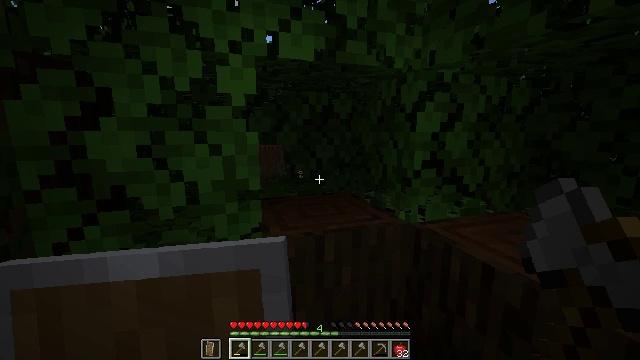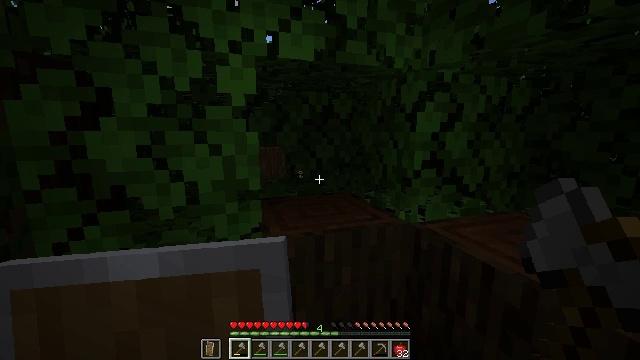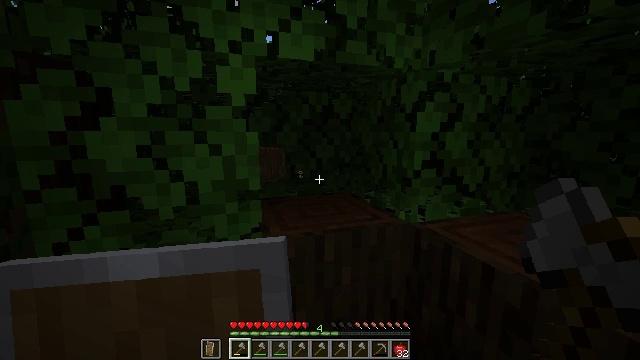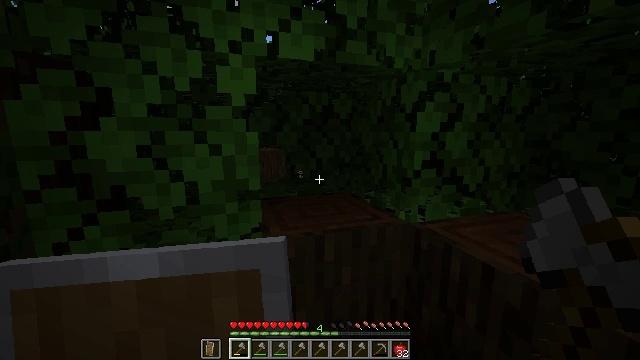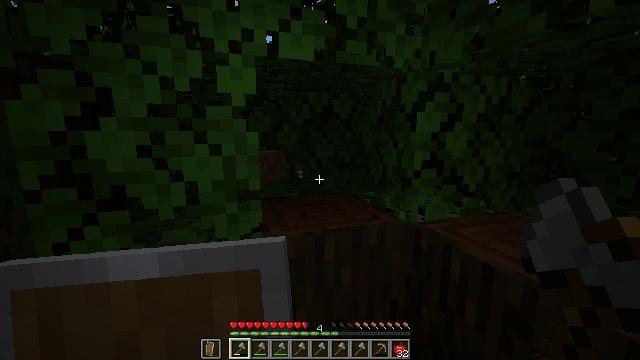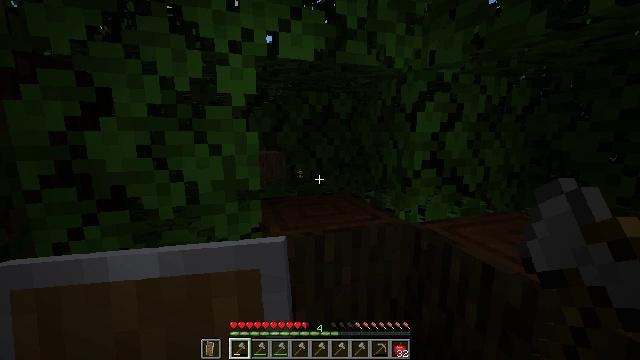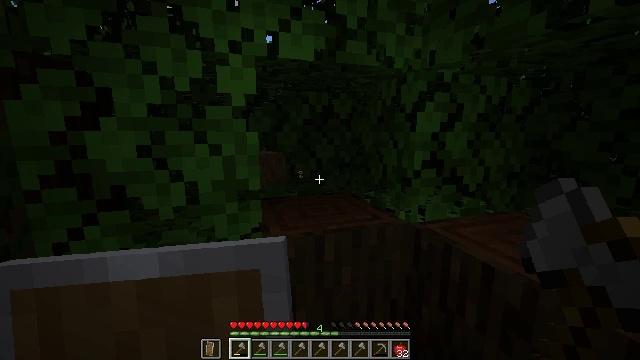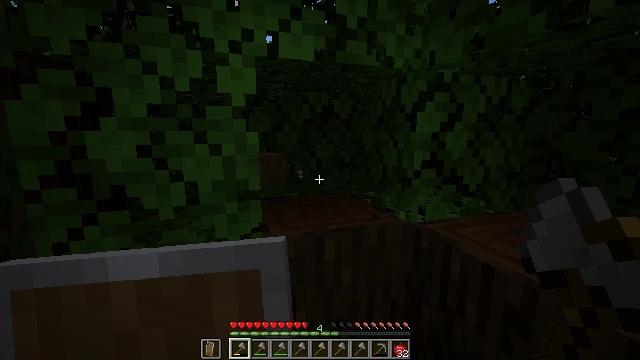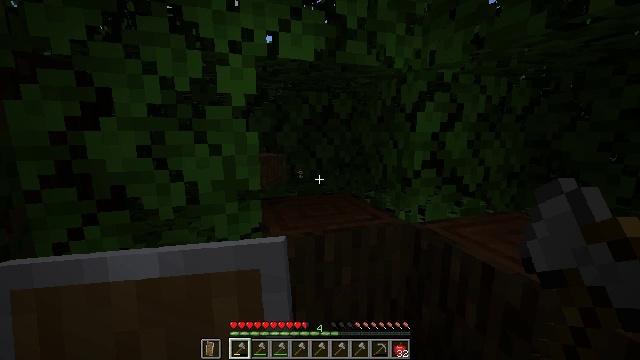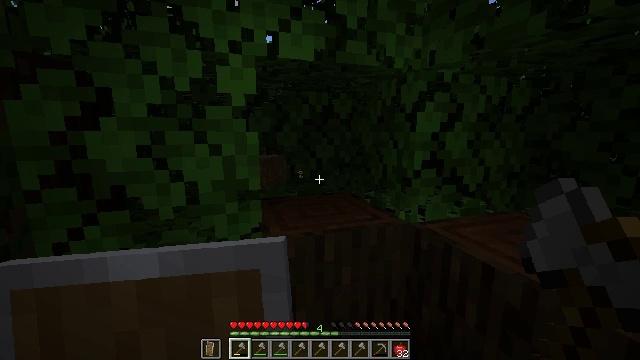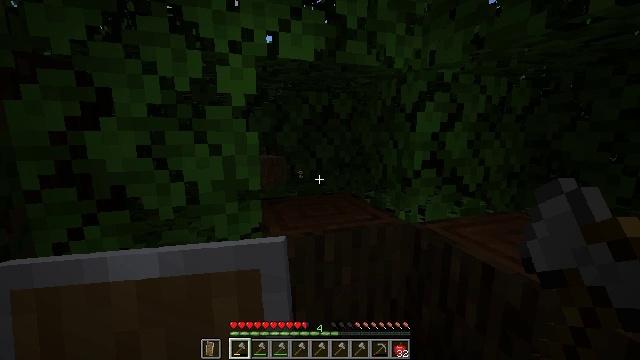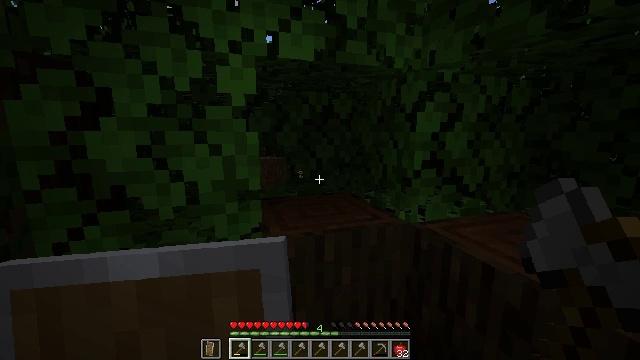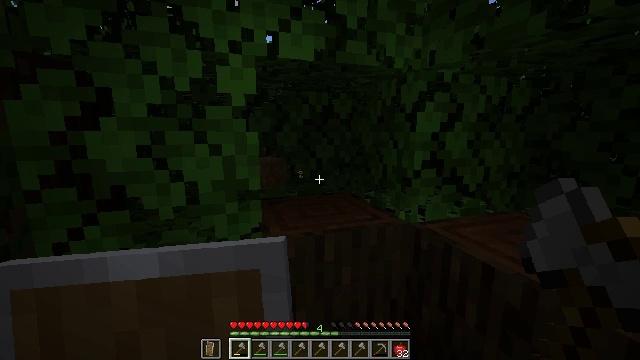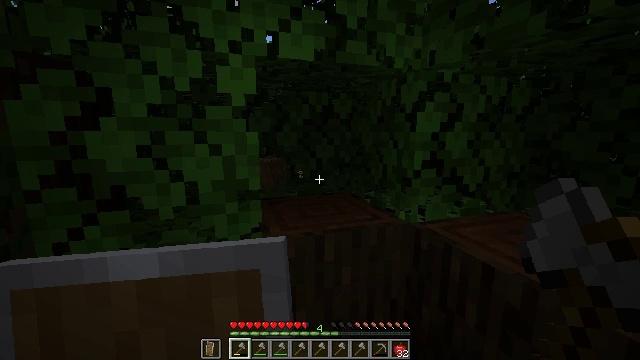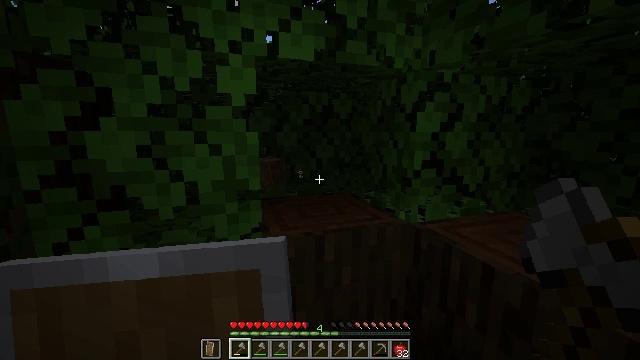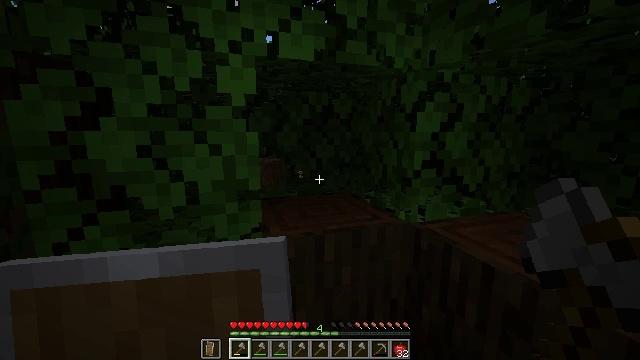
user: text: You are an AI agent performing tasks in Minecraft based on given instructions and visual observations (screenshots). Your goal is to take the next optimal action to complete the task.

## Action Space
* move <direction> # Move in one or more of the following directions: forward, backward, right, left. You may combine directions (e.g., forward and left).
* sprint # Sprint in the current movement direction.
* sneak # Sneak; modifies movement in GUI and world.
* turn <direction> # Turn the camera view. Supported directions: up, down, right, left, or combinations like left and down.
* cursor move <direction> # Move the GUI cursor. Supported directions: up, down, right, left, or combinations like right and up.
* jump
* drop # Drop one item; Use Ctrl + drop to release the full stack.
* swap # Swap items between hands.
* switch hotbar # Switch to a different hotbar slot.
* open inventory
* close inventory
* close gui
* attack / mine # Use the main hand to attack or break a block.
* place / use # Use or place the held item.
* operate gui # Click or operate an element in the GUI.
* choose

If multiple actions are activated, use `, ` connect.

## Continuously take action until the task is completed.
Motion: motion action
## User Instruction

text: Mine the dark oak log from a tree.
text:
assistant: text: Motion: no_op
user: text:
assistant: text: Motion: no_op
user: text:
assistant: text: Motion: no_op
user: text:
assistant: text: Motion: no_op
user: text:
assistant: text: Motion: no_op
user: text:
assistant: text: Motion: no_op
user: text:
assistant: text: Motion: no_op
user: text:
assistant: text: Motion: no_op
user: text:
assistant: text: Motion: no_op
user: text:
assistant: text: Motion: no_op
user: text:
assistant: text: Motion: no_op
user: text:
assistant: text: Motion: no_op
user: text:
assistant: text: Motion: no_op
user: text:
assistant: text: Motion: no_op
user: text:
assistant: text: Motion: no_op
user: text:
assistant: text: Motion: no_op
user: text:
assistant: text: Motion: no_op
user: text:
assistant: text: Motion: no_op
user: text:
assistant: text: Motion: no_op
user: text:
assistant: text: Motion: no_op
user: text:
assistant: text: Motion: no_op
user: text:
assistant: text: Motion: no_op
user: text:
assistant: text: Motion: no_op
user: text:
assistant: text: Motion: no_op
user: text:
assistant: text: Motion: no_op
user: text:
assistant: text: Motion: no_op
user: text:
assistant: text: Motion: no_op
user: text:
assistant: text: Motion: no_op
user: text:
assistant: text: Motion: no_op
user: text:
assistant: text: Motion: no_op